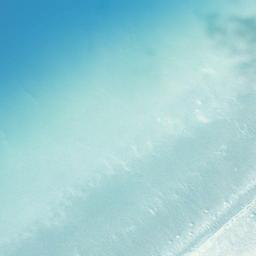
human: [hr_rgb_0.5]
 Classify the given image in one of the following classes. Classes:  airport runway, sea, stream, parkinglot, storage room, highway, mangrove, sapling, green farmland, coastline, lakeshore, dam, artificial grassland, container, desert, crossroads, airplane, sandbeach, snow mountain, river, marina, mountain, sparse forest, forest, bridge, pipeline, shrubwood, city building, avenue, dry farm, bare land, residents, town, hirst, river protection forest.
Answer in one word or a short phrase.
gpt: sea